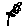
Label: flower